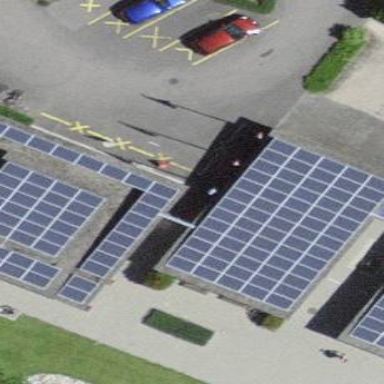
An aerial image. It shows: Building with solar photovoltaic panel generator installed on the roof.